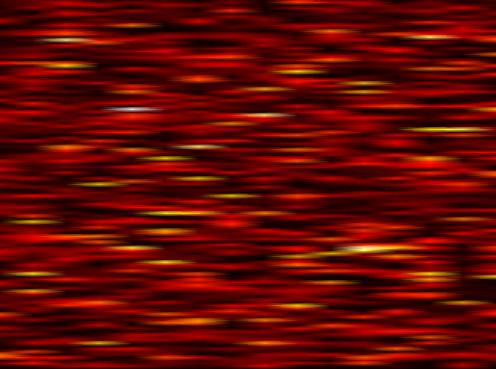
Label: FOFDM